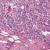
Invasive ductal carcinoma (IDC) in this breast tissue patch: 1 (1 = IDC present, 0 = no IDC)